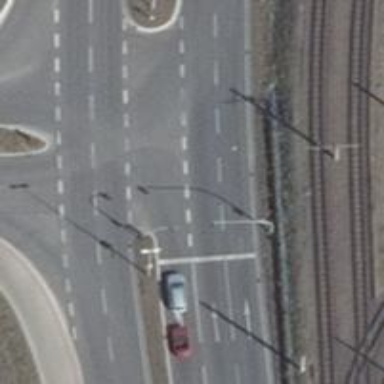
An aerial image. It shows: Road with traffic signals.